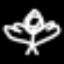
Label: angel